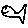
Label: fish